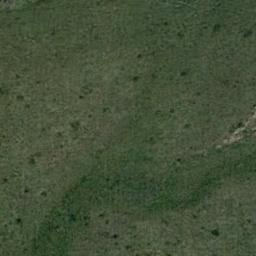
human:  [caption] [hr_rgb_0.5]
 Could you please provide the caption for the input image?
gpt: The meadow is full of green grass .

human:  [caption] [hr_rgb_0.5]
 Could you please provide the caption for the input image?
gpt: The entire image is dominated by grass .

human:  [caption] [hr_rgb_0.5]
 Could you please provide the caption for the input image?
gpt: There is no grass in some parts of the meadow .

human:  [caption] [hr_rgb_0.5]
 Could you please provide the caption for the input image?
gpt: This meadow has dense lower grasses and some taller grasses .

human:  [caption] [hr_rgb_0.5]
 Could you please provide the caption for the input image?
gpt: There are some green bushes on the green meadow .